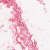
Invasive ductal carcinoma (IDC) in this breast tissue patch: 0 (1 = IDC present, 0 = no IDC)